Question: I am changing open journal system's css codes. On the side bar, there are a few divs which contain some parts. One of those contains three links about changing font size of the page (larger font size-default font size-smaller font size) at the bottom. The links layout was made side-by-side using
'''
float: left;
'''
Then I made those divs more stylish. I have added the following rules:
'''
border-radius: 8px;
border: 1px solid #aaa;
margin: 10px auto;
background: rgb(254,254,254);
'''
But because of the links' float:left rule, div's height seems not enough. So I have decided to add the line below right after the three links I mentioned before:
'''
<div style="clear:both"></div>
'''
I have searched any files in entire web site but I could not find where it is.
Is somebody knows where I can add that html code after three links?
You can see the image of my current problem.

As you can see on the image buttons/links go out of the borders of the div. I want to add the line above to fix this.
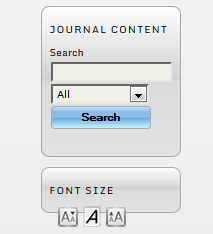
Answer: Hiding oveflow has solved my problem.
Thanks CBroe
'''
border-radius: 8px;
border: 1px solid #aaa;
margin: 10px auto;
background: rgb(254,254,254);
overflow:hidden;
'''

## Another Approach
But I have found another solution eventhough nd_macias says it is an old approach.
I have found the file public_html/lib/pkp/js/fontController.js
Then I have found the following at lines 32 to 35:
'''
smallFontHtml = "<a href='javascript:void(0);' class='smallFont' title='" + minCaption +"'>" + minCaption + "</a> ";
defFontHtml = "<a href='javascript:void(0);' class='defaultFont' title='" + defCaption +"'>" + defCaption + "</a> ";
largeFontHtml = "<a href='javascript:void(0);' class='largeFont' title='" + maxCaption +"'>" + maxCaption + "</a> ";
$(container).html(smallFontHtml + defFontHtml + largeFontHtml);
'''
Then modified it to the below:
'''
smallFontHtml = "<a href='javascript:void(0);' class='smallFont' title='" + minCaption +"'>" + minCaption + "</a> ";
defFontHtml = "<a href='javascript:void(0);' class='defaultFont' title='" + defCaption +"'>" + defCaption + "</a> ";
largeFontHtml = "<a href='javascript:void(0);' class='largeFont' title='" + maxCaption +"'>" + maxCaption + "</a> ";
clearFix = "<div style='clear:both;'></div>";
$(container).html(smallFontHtml + defFontHtml + largeFontHtml + clearFix);
'''
This can be dealed as another solution.